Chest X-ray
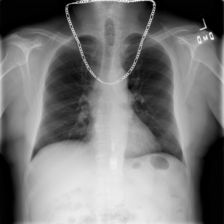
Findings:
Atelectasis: negative
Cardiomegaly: negative
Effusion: negative
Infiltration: negative
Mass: negative
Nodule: negative
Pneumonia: negative
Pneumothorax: negative
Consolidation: negative
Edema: negative
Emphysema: negative
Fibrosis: negative
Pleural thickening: negative
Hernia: negative